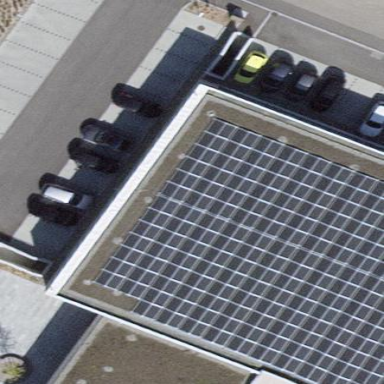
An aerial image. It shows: Parking area with surface.